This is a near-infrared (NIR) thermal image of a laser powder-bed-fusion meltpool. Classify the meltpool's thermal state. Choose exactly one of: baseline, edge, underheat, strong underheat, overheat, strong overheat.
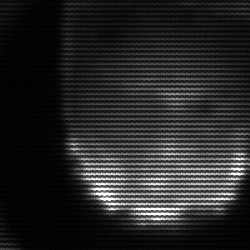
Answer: edge